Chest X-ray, AP view. Patient: 24 years old, sex M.
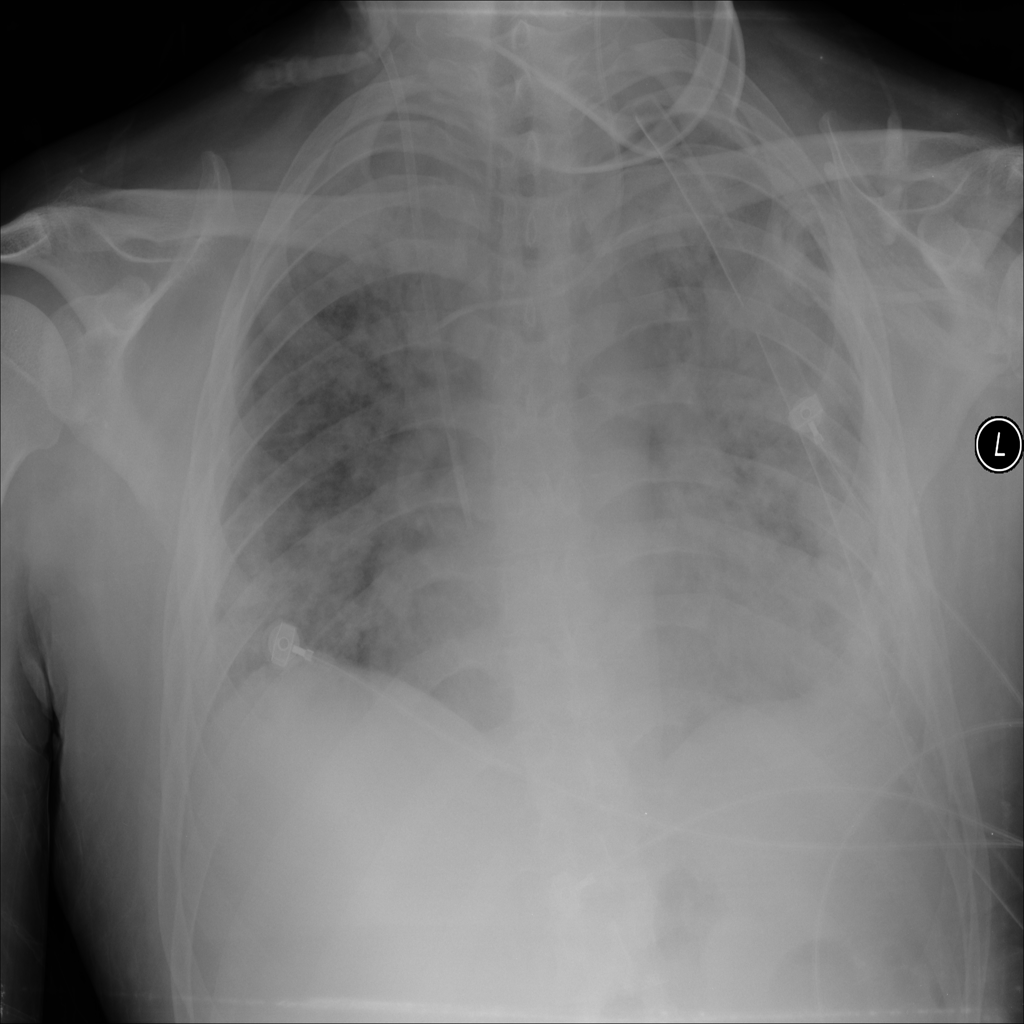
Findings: No Finding